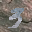
Label: 3